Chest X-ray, AP view. Patient: 27 years old, sex F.
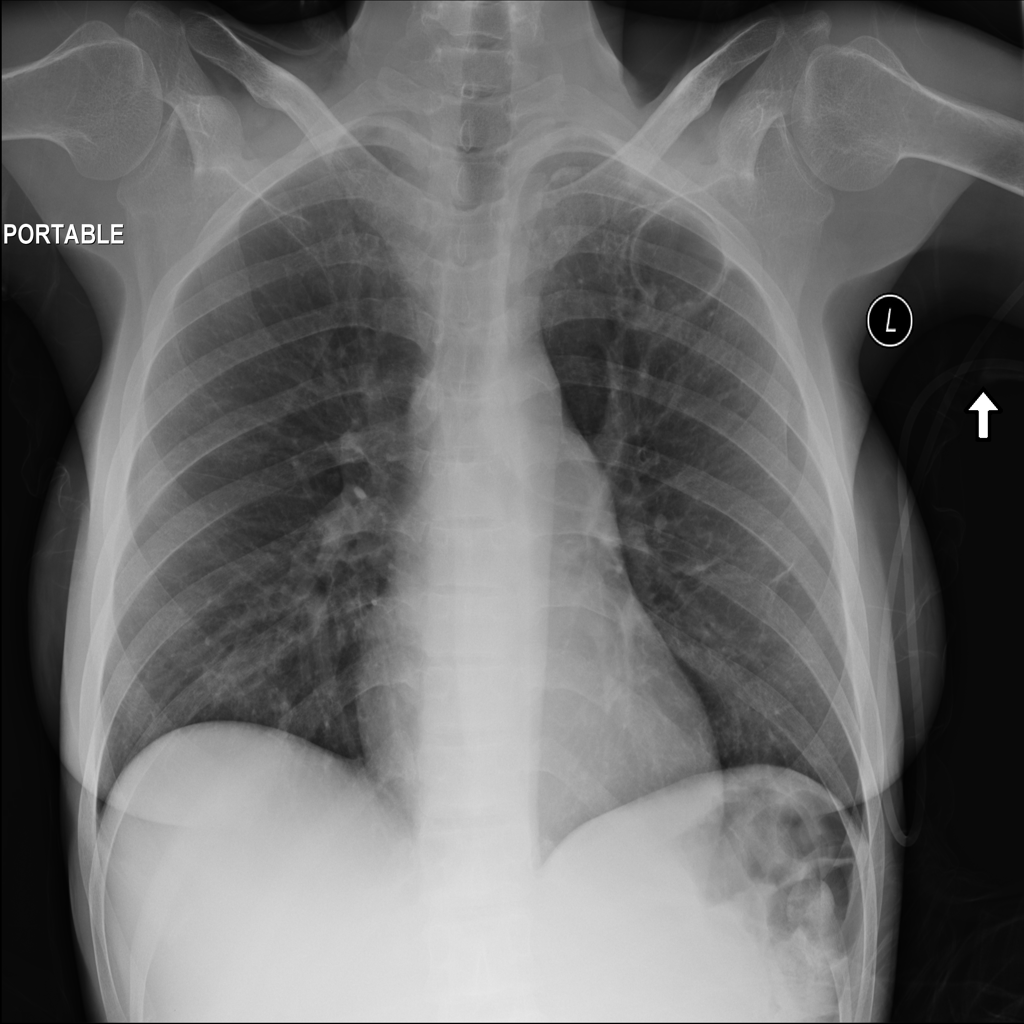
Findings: No Finding